Question: I have a database filled with json document, one per row, like this:
'''
[{
"ID": "TOT",
"type": "ABS",
"value": "32.0"
},
{
"ID": "T1",
"type": "ABS",
"value": "9.0"
},
{
"ID": "T2",
"type": "ABS",
"value": "8.0"
},
{
"ID": "T3",
"type": "ABS",
"value": "15.0"
}]
'''
I need to extract these information in order to insert data into a table like this:
'''
pod T1 T2 T3 TOT
IT001E18486545 9.0 8.0 15.0 32.0
'''
I tried with the following:
'''
select pod, json_array_elements(jsond::json) ->>'value' as value,
json_array_elements(jsond::json) ->>'ID' as ID,
json_array_elements(jsond::json) ->>'type' as stype
from tst_json
'''
but this way I have a result like this

which is not what I need.
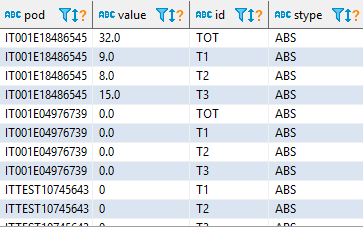
Answer: You can pivot the data using the 'case ... then ... end' construct:
'''
select
pod,
case when value->>'ID' = 'T1' then value->>'value' end as "T1",
case when value->>'ID' = 'T2' then value->>'value' end as "T2",
case when value->>'ID' = 'T3' then value->>'value' end as "T3",
case when value->>'ID' = 'TOT' then value->>'value' end as "TOT"
from tst_json
cross join json_array_elements(jsond)
pod | T1 | T2 | T3 | TOT
----------------+-----+-----+------+------
IT001E18486545 | | | | 32.0
IT001E18486545 | 9.0 | | |
IT001E18486545 | | 8.0 | |
IT001E18486545 | | | 15.0 |
(4 rows)
'''
Use 'max()' and 'group by' to get a single row for each 'pod' and get rid of nulls:
'''
select
pod,
max(case when value->>'ID' = 'T1' then value->>'value' end) as "T1",
max(case when value->>'ID' = 'T2' then value->>'value' end) as "T2",
max(case when value->>'ID' = 'T3' then value->>'value' end) as "T3",
max(case when value->>'ID' = 'TOT' then value->>'value' end) as "TOT"
from tst_json
cross join json_array_elements(jsond)
group by pod
pod | T1 | T2 | T3 | TOT
----------------+-----+-----+------+------
IT001E18486545 | 9.0 | 8.0 | 15.0 | 32.0
(1 row)
'''